Question: I'm new to Visual Studio 2010. I'm creating a login form and in the login form there is a combobox and a textbox. The items in combobox is the list of positions of the employees. Whenever a user click the login button there should be an if statement in the login button so that there are forms will open in a specific position of the employees. Please help.
This is the screenshot:

This is the code:
'''
private void loginbutton_Click(object sender, EventArgs e)
{
string MyConString = "SERVER=localhost;" + "DATABASE=timekeeping;" + "UID=root;" + "PASSWORD=admin;";
MySqlConnection connection = new MySqlConnection(MyConString);
MySqlCommand command = connection.CreateCommand();
MySqlDataReader Reader;
command.CommandText = "select username, password from users";
connection.Open();
Reader = command.ExecuteReader();
while (Reader.Read())
{
if (username_login.Text == Reader[0].ToString() && password_login.Text == Reader[1].ToString().Trim())
{
username = Reader[0].ToString();
password = Reader[1].ToString();
}
}
if (username_login.Text == username && password_login.Text == password.Trim())
{
this.Hide();
Home form = new Home();
//form.userSession(lname, fname);
form.Show();
}
else MessageBox.Show("Invalid User", "Login Error", MessageBoxButtons.OK, MessageBoxIcon.Error);
connection.Close();
}
'''
I haven't included yet the combobox because I don't know what to put in here.
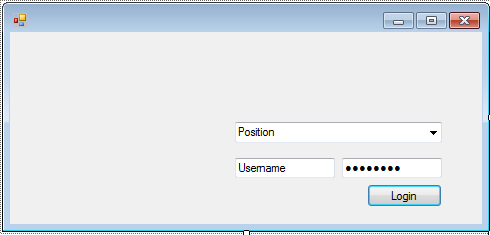
Answer: I think you need to reconsider your design:
It would be better if you stored the roles (position) of the users in the/a database.
If someone correctly identifies himself load the role(s) for that user and then open the correct form/application. Do not let the user select his role.
Have a look at <URL> they're not just for ASP.NET, you can use them in Winforms as well:
Excellent set of tutorials:
- <URL>